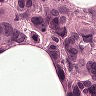
Metastatic tissue present: yes